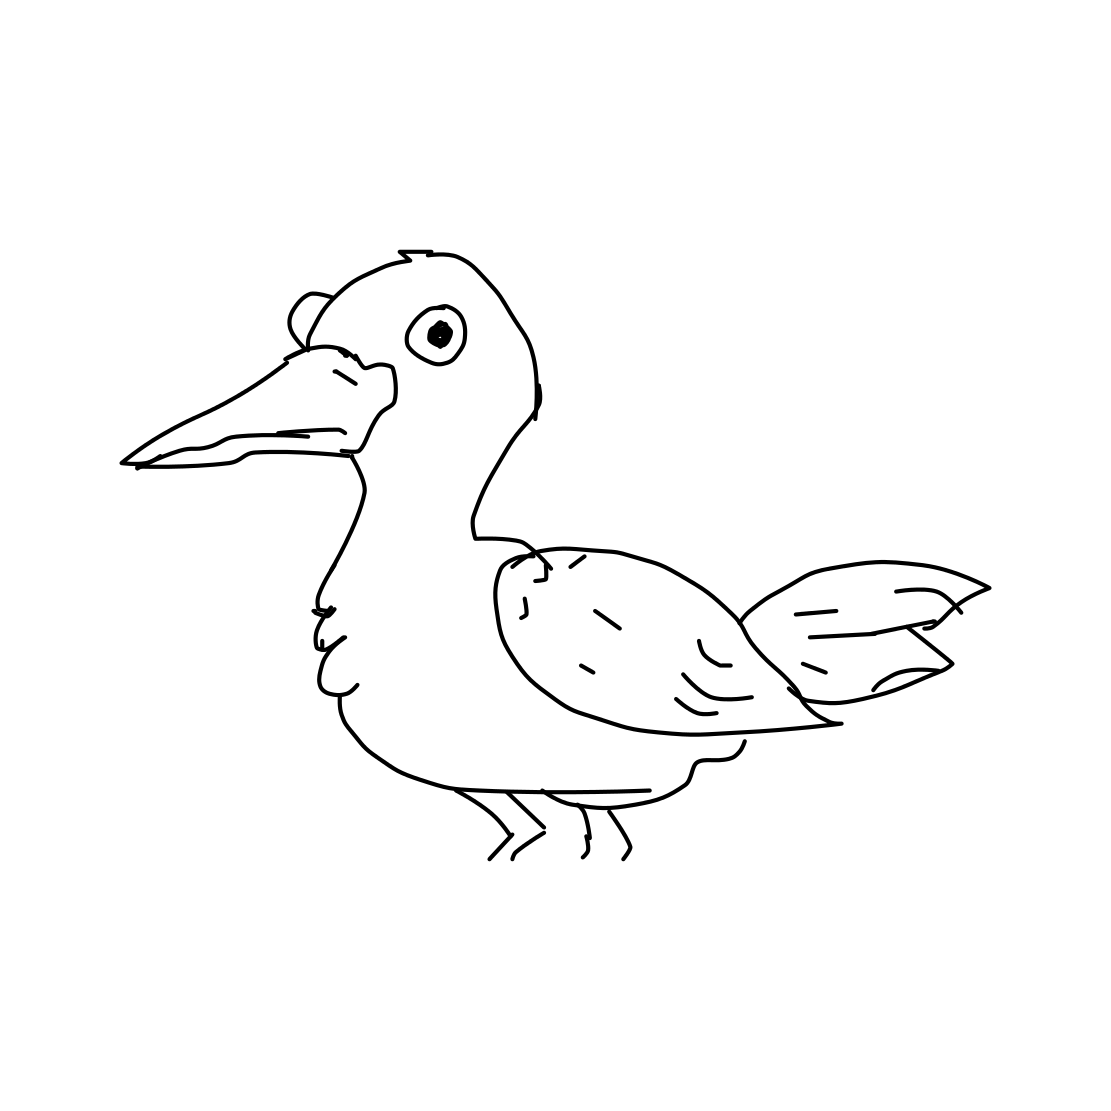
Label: seagull